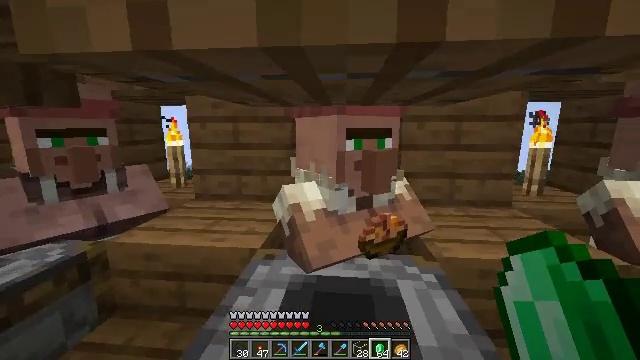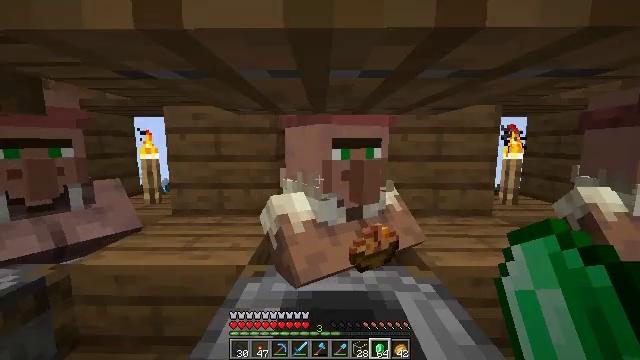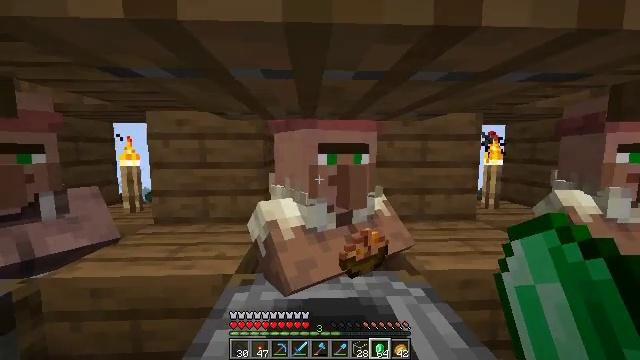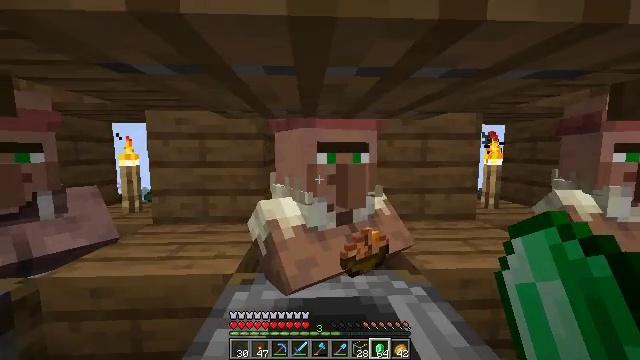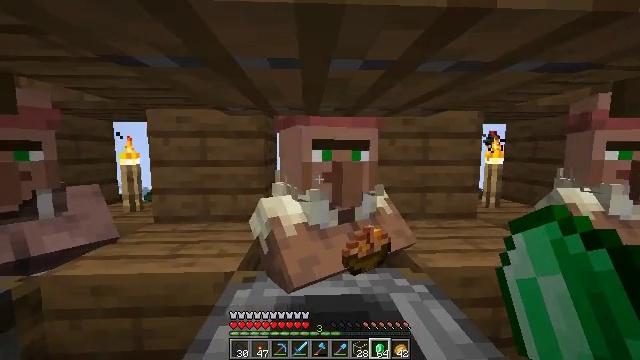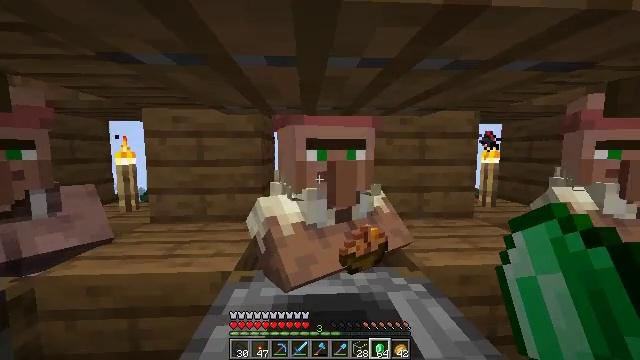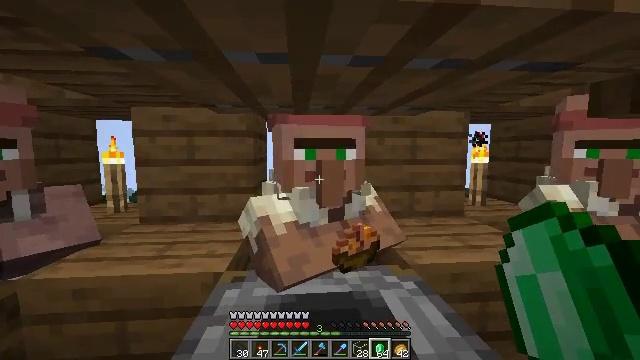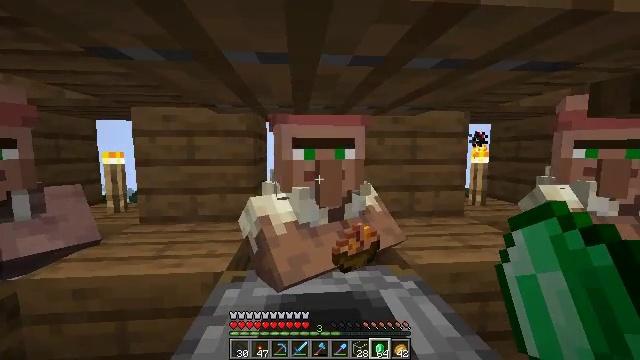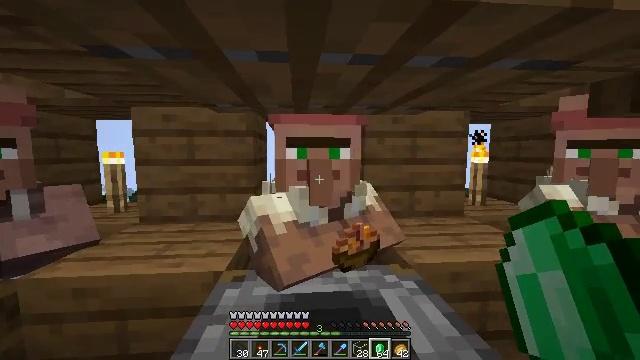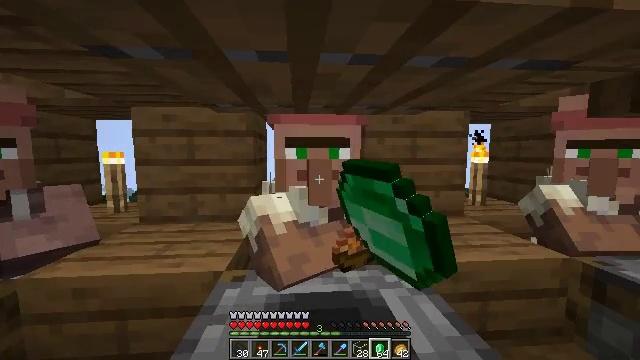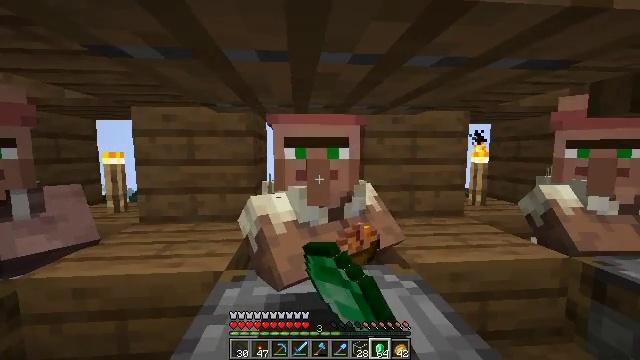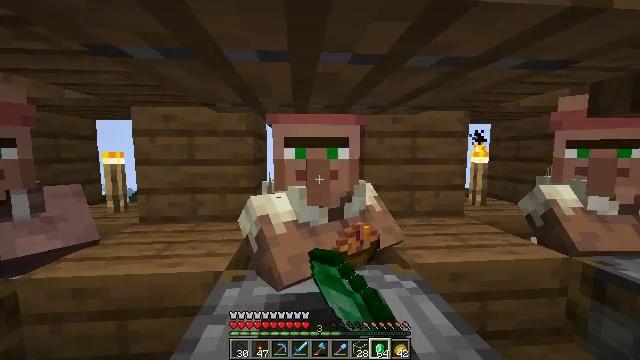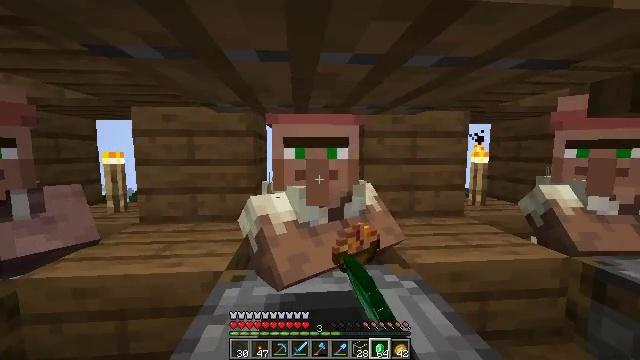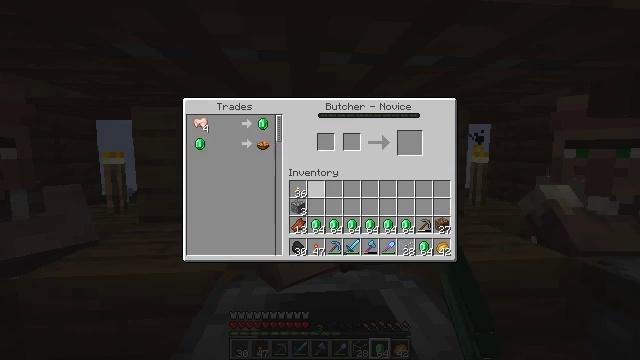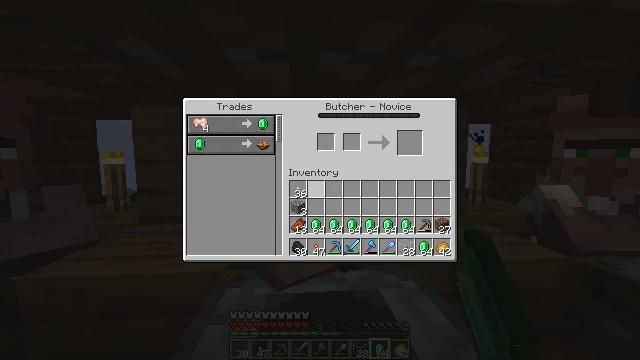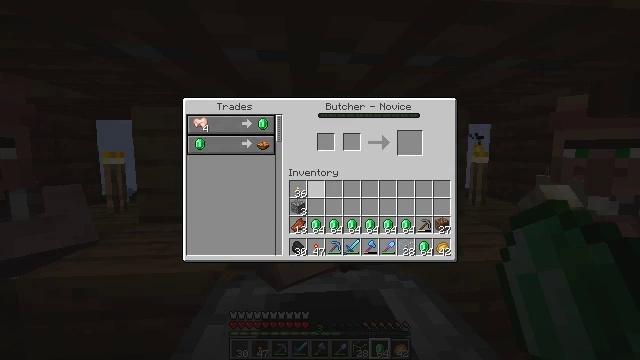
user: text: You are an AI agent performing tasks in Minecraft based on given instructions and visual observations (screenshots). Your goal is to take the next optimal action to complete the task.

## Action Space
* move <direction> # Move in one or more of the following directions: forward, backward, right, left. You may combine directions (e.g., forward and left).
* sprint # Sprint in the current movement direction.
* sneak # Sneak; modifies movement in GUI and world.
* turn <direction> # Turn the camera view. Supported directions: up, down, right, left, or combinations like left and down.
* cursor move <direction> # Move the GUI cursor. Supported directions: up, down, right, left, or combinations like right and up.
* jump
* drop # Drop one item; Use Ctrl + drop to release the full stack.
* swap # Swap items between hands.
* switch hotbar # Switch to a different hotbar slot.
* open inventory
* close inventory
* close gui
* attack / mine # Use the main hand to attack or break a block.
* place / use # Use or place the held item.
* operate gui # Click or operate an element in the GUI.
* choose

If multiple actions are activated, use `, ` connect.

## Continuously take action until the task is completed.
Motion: motion action
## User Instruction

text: Create rabbit stew by crafting it.
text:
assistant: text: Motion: turn right and up
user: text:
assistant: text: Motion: turn right and up
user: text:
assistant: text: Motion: no_op
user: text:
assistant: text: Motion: no_op
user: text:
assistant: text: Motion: no_op
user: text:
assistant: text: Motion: turn right
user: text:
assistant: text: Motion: no_op
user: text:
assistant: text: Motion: use / place
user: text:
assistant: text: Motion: use / place
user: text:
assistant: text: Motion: use / place
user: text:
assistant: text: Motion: no_op
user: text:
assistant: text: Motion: no_op
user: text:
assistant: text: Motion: open gui
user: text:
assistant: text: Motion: no_op
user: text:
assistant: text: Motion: no_op
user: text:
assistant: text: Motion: no_op
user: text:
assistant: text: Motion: cursor move left
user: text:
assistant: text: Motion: cursor move left and up
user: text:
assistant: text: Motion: cursor move left
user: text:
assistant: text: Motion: cursor move left
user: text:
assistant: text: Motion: cursor move left
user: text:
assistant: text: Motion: no_op
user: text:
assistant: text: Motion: no_op
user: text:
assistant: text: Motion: no_op
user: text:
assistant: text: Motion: no_op
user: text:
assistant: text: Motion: no_op
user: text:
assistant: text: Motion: no_op
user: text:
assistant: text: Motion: no_op
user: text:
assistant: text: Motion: no_op
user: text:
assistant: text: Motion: operate gui